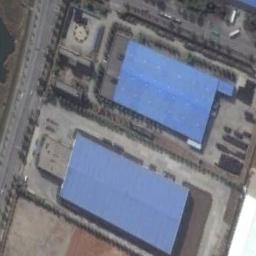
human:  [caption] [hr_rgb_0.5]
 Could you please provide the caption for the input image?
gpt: The industrial area has two big blue workshops and some other small buildings .

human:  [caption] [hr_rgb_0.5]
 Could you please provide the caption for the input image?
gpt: Many houses of different shapes and sizes are in the industrial area .

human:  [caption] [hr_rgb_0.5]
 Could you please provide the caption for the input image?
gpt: In an industrial area, There are neatly planned factories and roads, Green belts, And parking lots .

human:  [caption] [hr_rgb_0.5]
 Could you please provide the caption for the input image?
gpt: Only a few buildings in industrial areas have red roofs .

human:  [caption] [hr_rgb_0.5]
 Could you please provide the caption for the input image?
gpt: There are two blue buildings on the industrial area .